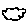
Label: cloud